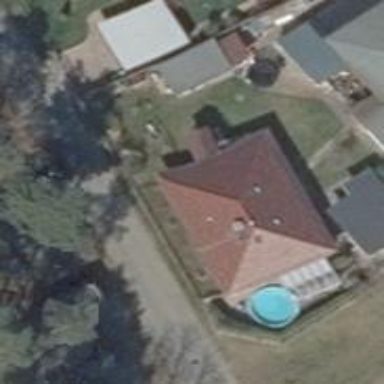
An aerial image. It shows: Detached building with hipped roof shape.